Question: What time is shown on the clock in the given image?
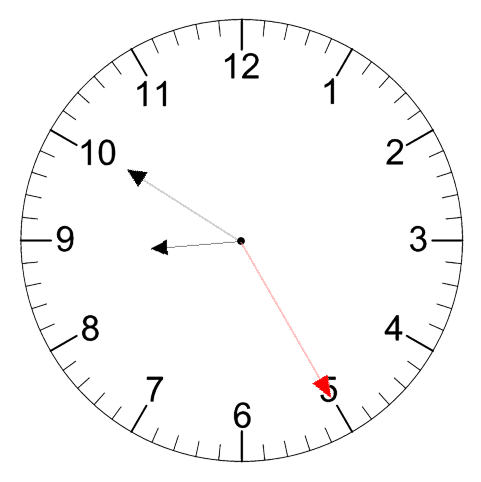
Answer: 08:50:25